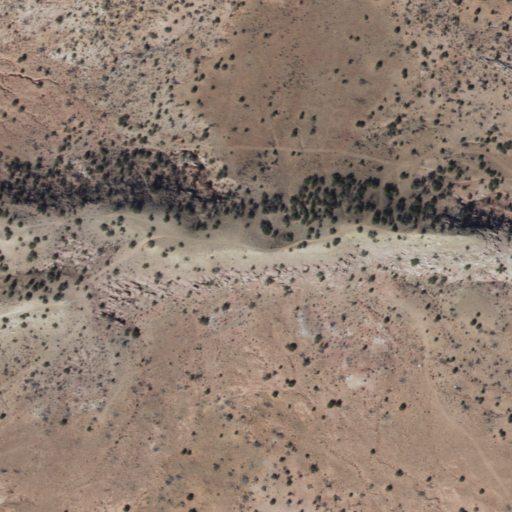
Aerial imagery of mountain in Arizona named Taylor Knoll containing shrub and grassland